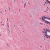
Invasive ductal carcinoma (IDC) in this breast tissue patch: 0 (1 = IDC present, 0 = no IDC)